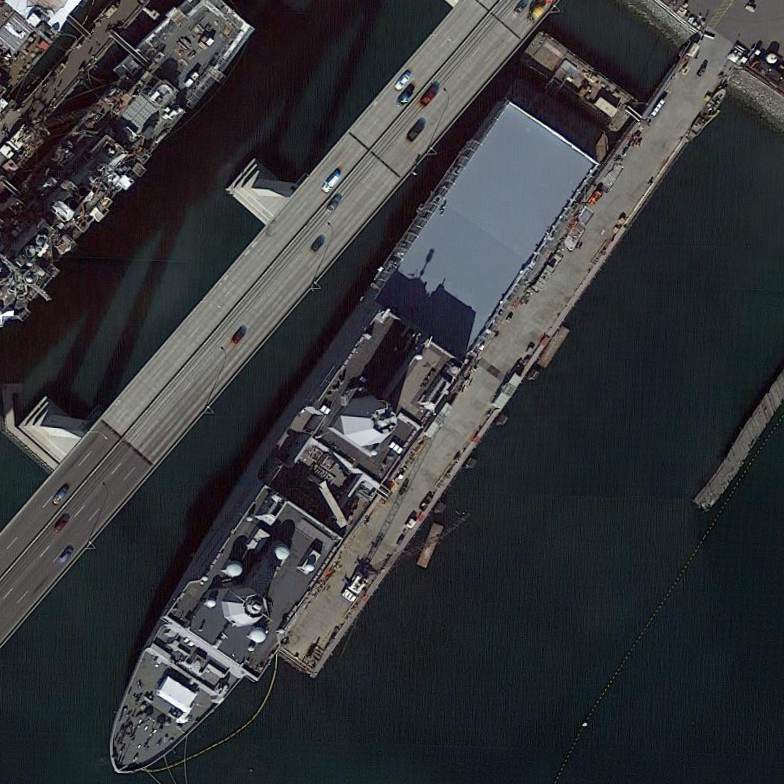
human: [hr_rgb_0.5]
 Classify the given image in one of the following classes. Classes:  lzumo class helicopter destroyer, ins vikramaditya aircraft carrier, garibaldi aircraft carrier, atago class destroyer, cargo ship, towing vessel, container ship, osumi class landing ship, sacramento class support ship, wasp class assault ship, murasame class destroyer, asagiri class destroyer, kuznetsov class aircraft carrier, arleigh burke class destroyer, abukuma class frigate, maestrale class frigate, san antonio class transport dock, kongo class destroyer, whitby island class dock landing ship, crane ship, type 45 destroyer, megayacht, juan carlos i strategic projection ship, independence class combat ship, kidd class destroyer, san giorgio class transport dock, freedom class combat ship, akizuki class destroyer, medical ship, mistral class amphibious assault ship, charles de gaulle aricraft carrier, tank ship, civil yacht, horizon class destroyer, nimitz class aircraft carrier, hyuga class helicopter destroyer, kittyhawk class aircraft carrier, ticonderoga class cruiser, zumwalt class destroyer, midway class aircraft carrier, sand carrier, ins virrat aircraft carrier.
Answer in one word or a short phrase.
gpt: San Antonio class transport dock